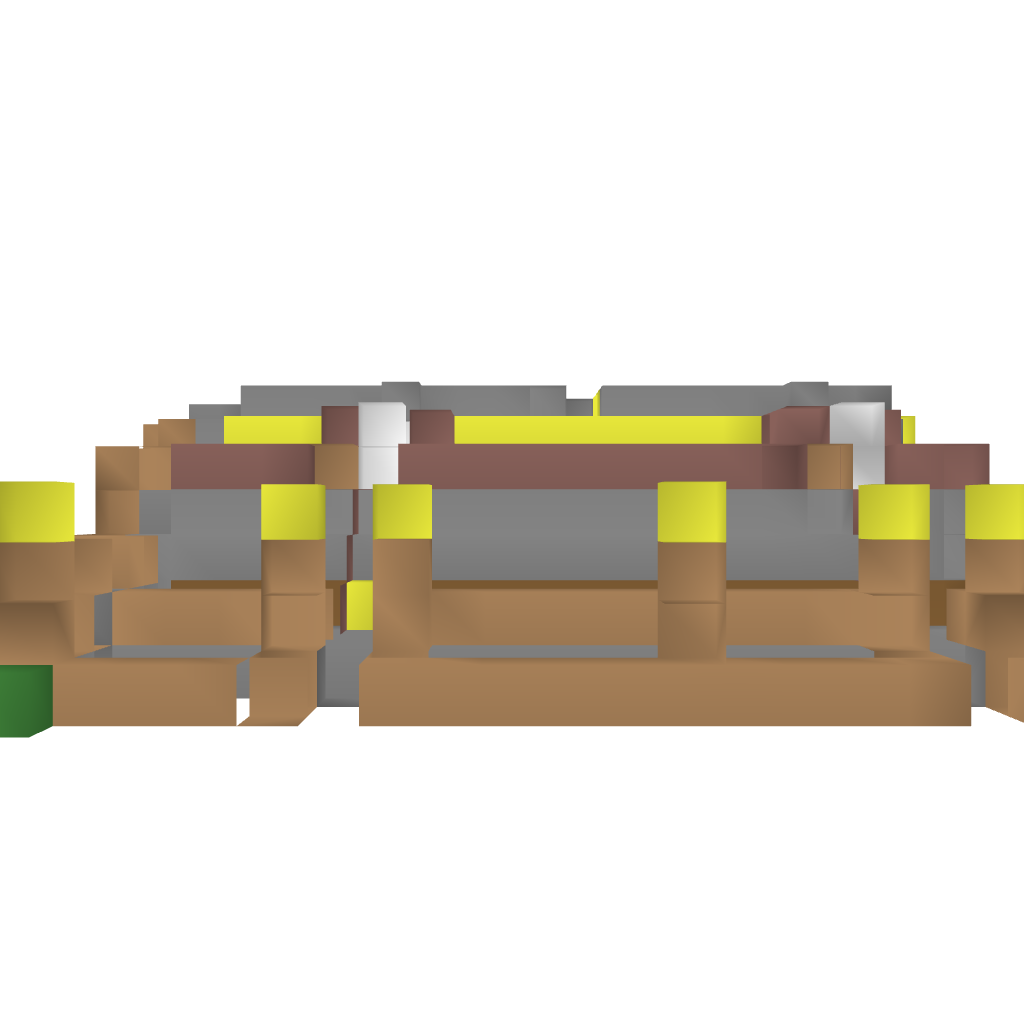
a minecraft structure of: Interior-Farm bad low quality